Aerial crown-view tile of a tropical tree (Barro Colorado Island, Panama), acquired 20250818:
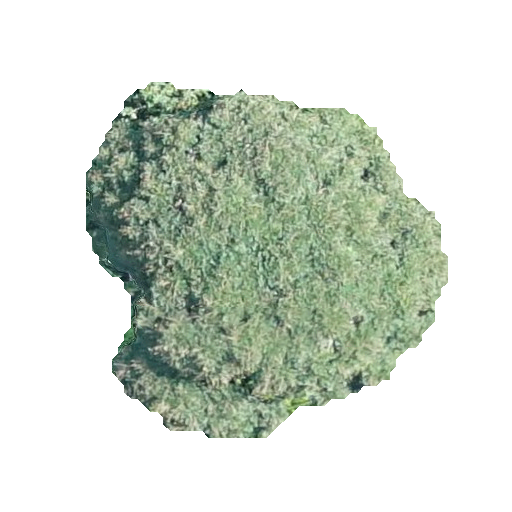
Species: Jacaranda copaia
GBIF accepted scientific name: Jacaranda copaia
Crown area: 135.667 m²